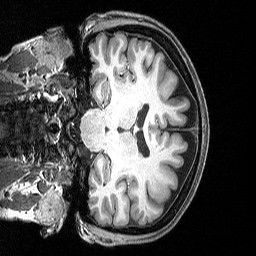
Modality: T1w
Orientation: coronal
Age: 51
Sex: female
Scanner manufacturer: siemens
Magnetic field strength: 3 T
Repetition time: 2.3 s
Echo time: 0.00298 s